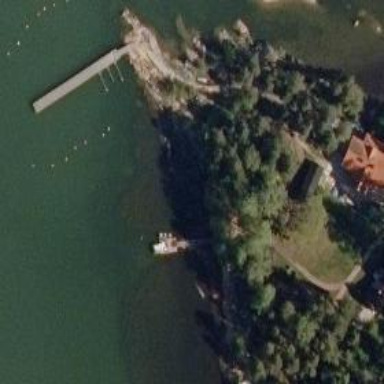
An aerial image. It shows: Man-made pier.